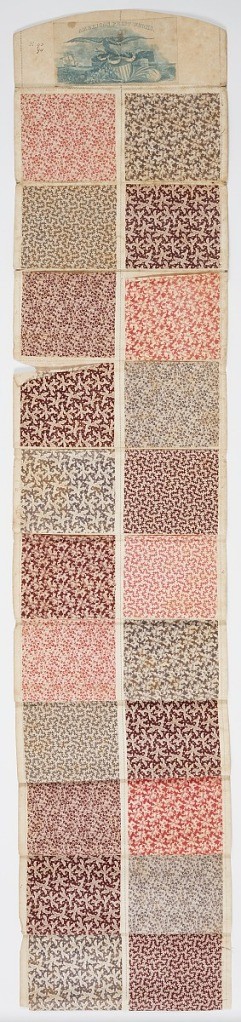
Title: Sample card
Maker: American Print Works, founded 1835
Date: ca. 1835
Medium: cotton on paper Technique: roller printed on plain weave
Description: Twenty-two examples of printed cotton pasted onto a long folding piece of heavy paper. The paper folds twelve times to create a horizontal rectangle. Although there are twenty-two samples, there are only four different patterns for the patterns have been printed in different colors.